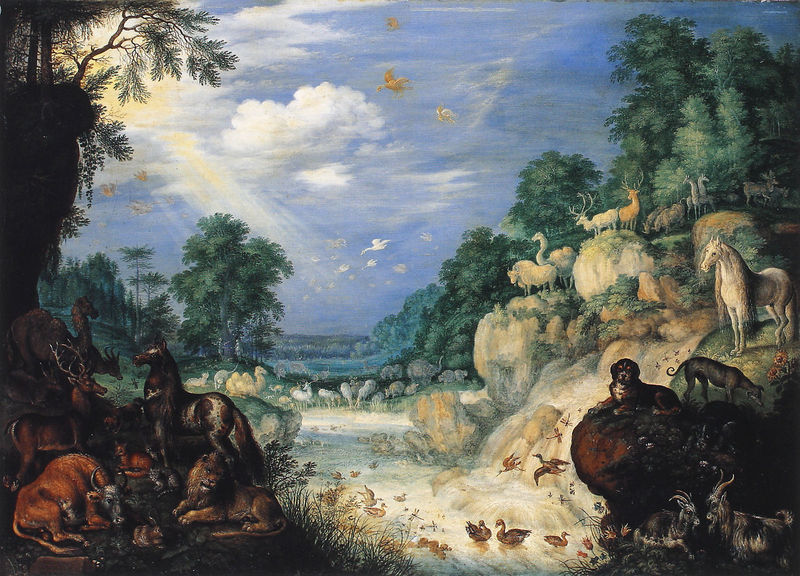
Titel: Paradies
Künstler: Roelant Savery
Institution: Wien, Kunsthistorisches Museum
Schlagwörter: blau, himmel, wasser, wolken, bäume, fluss, grün, landschaft, ufer, blumen, braun, licht, weiss, hund, hunde, tiere, trinken, kühe, vögel, sonne, paar, tal, wald, pferd, pferde, wellen, ente, kuh, rind, enten, wild, strauß, katze, paradies, rinder, sonnenstrahl, strahlen, strahl, hirsch, hirsche, reh, rehe, tränke, breughel, flämisch, löwe, hörner, geweih, ochsen, einhorn, ziegen, paare, kamel, büffel, bernhardiner, phoenix, coshe